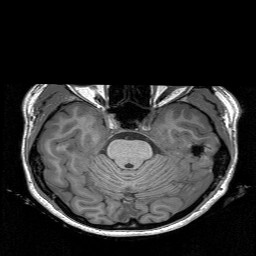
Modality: T1w
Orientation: coronal
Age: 24
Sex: female
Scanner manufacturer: siemens
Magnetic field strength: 3 T
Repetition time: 1.9 s
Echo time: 0.00226 s